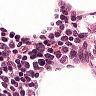
Metastatic tissue present: no